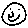
Label: smiley face